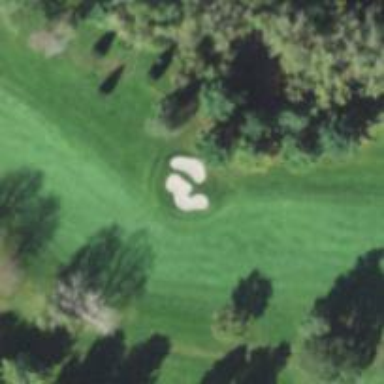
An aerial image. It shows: Golf hole.